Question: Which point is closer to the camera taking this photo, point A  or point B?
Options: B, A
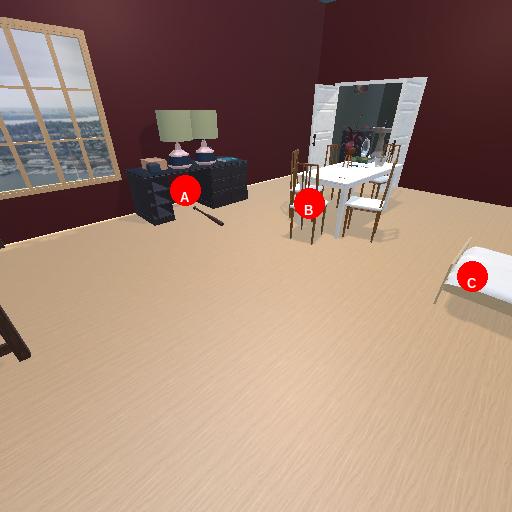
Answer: B